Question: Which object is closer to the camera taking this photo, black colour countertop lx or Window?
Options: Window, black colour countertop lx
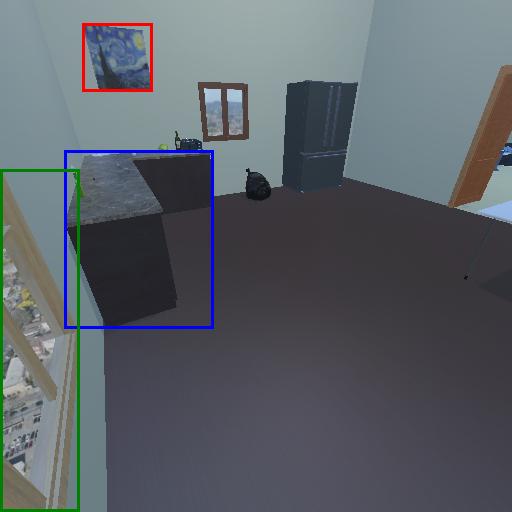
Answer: Window